Question: I am going to have to link to an external website as I am having trouble reproducing this issue in JSFiddle.
For some reason accessing my page with an URL fragment corresponding to an ID that exists on the page appears to pull up certain areas of the document, the behaviour is not reproduced with a non-existant ID. There is no JavaScript on the page which could be causing this behaviour.
This behaviour is consistent in the following (so is unlikely to be a browser bug):
- - -
Live view (accessed: 19/12/13) :
- <URL>
The error is shown side by side in the following image:

Does anyone know what could be causing this behaviour?
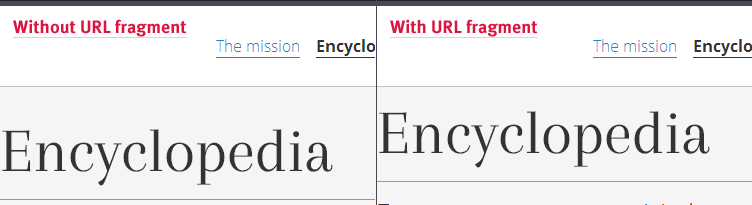
Answer: My guess is that the ':after' pseudo-class of '#pagelist' is causing this. but the 'display' doesn't seems to load properly.
This pseudo-class seems like a quick fix. You might want to and fix the real problem. 'overflow: hidden' so its floated contents keeps in the flow:
'''
.col-group {
margin-left: -1em;
margin-right: -1em;
zoom: 1;
overflow: hidden; /*new line*/
}
'''
I can not test it on reload, but this should work.
## Update
The real problem is probably because the the 'base-line' is shifting based on its font. It contains a dot as content. Now this is still not clear why this happens when redirecting. However i suggest to you a empty content for this:
'''
.col-group:after {
display: block;
visibility: hidden;
height: 0;
clear: both;
content: ""; /* removed dot */
}
'''
This should work without modifieng too much.